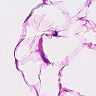
Metastatic tissue present: no